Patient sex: F
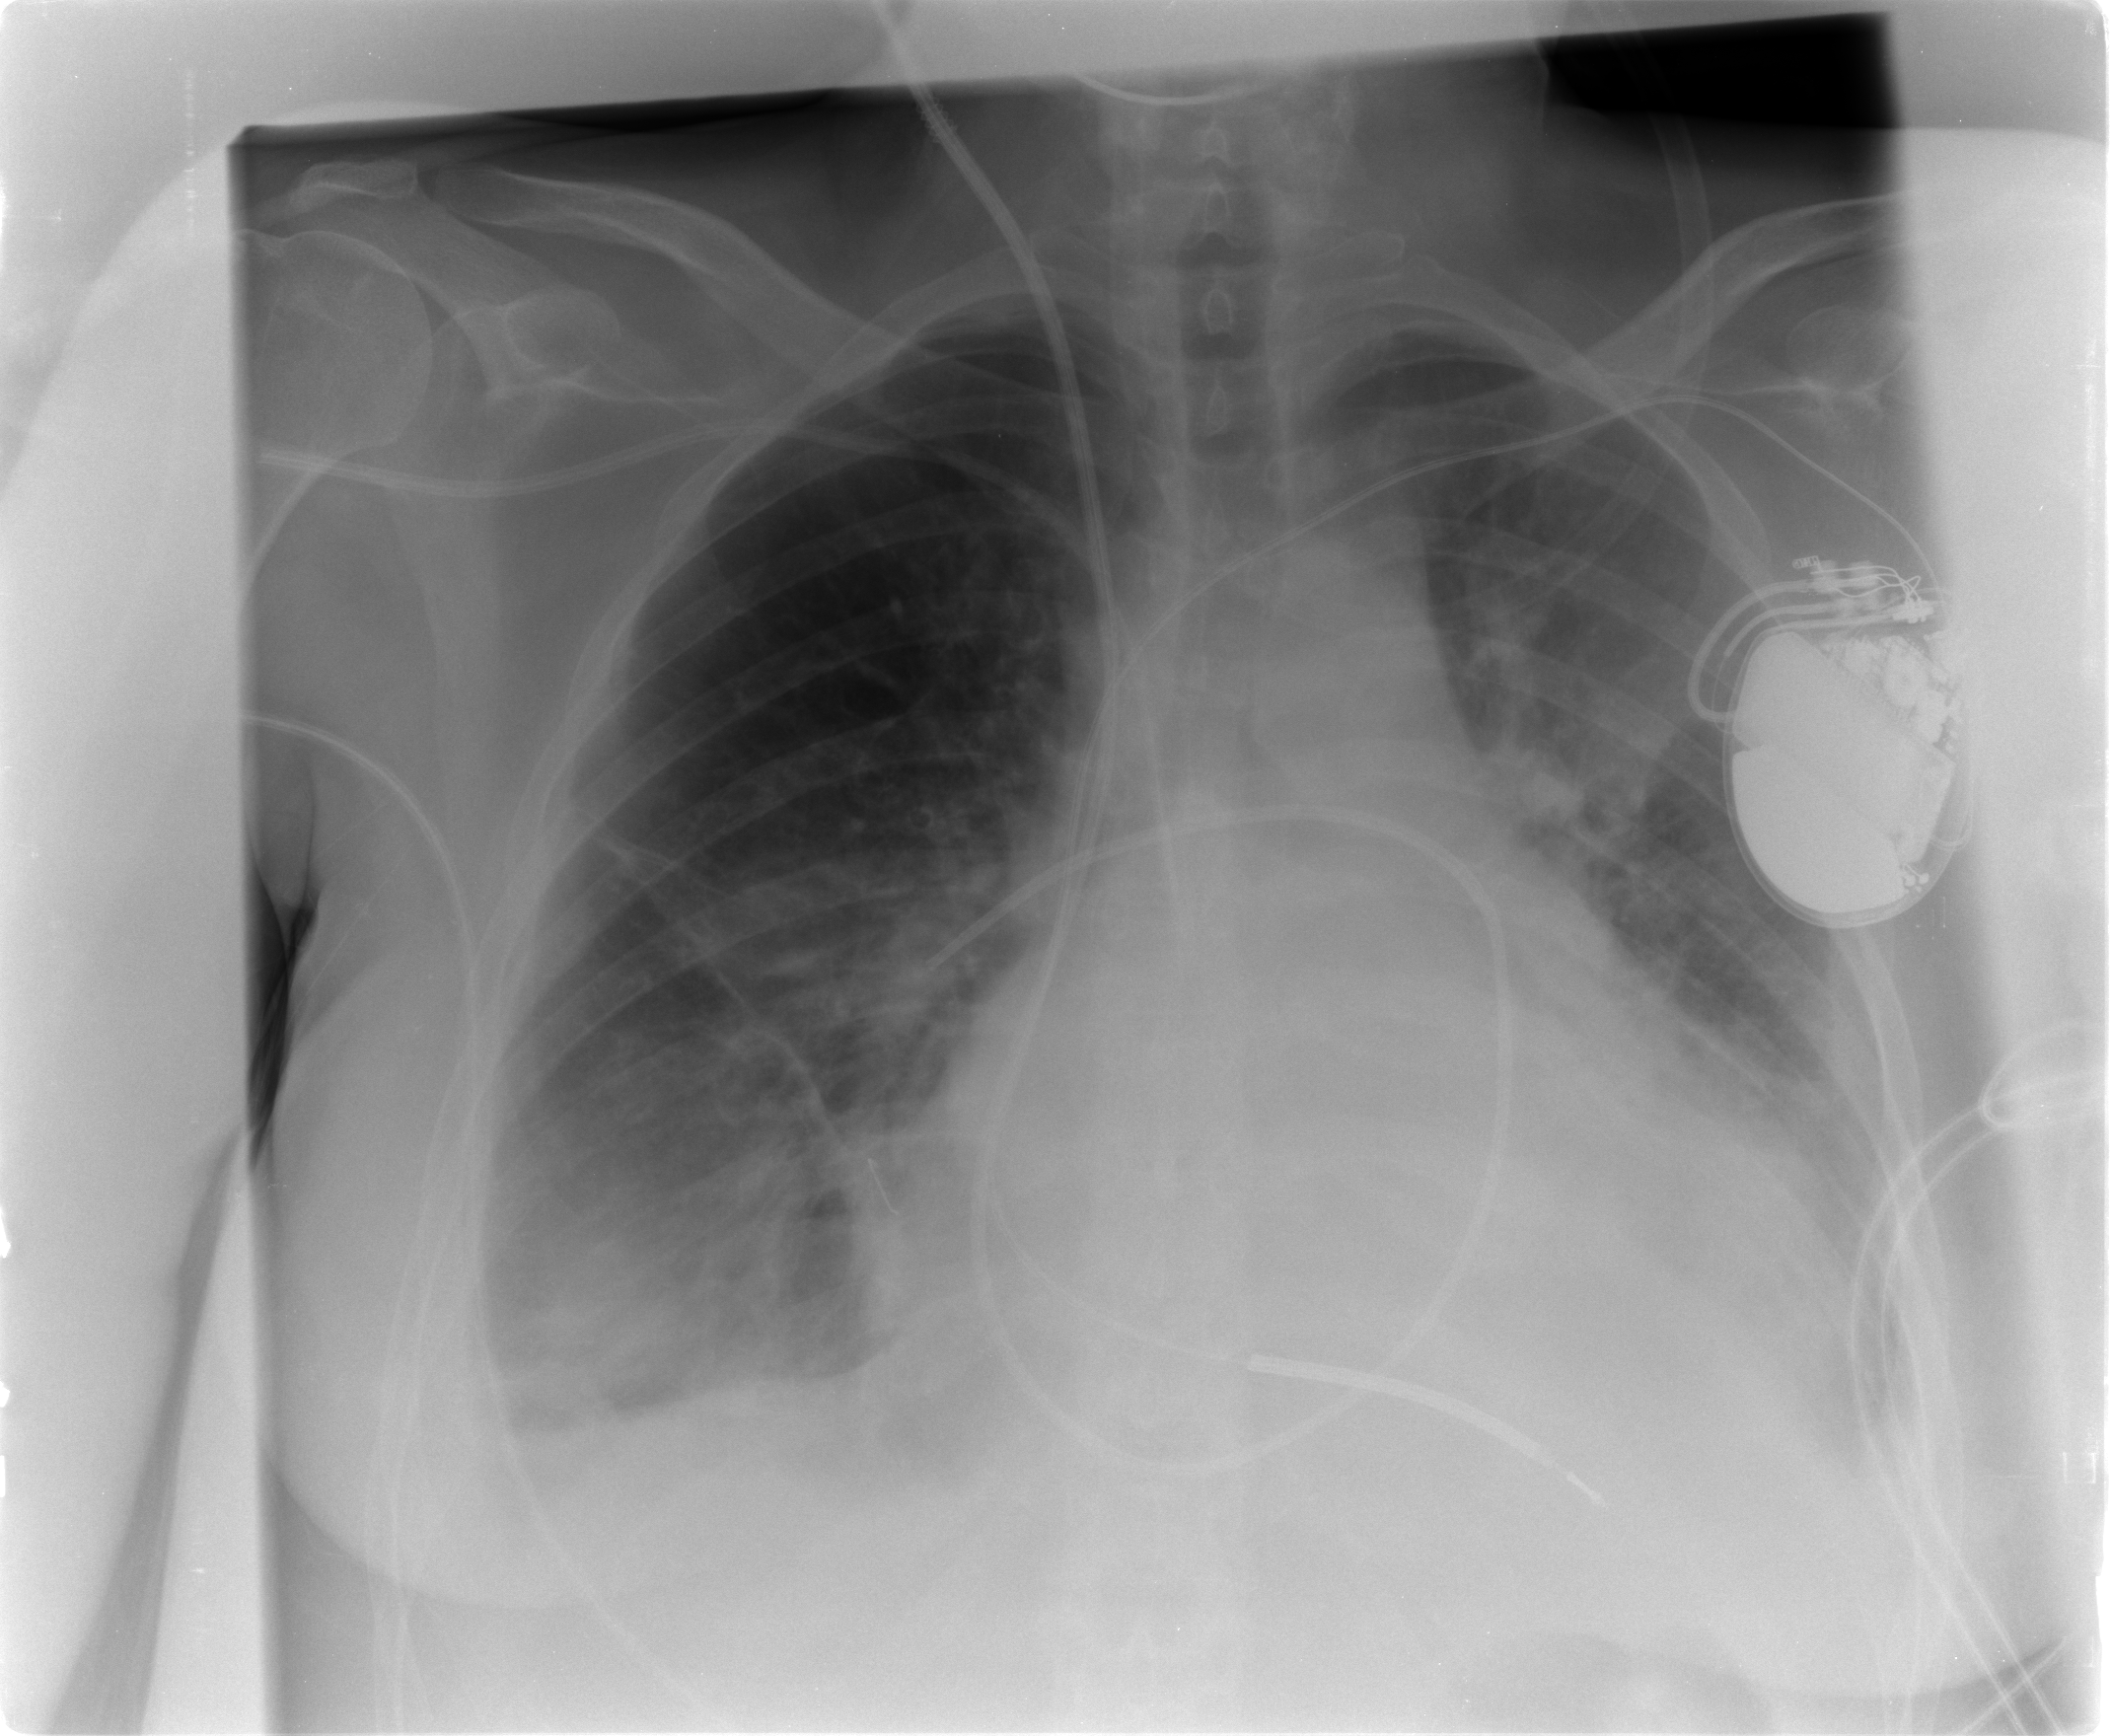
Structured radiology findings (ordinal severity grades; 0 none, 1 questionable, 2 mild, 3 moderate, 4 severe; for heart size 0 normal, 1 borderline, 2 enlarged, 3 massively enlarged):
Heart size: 3
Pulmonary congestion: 2
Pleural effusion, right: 2
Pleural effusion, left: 2
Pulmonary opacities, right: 2
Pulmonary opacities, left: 1
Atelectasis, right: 2
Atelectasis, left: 2